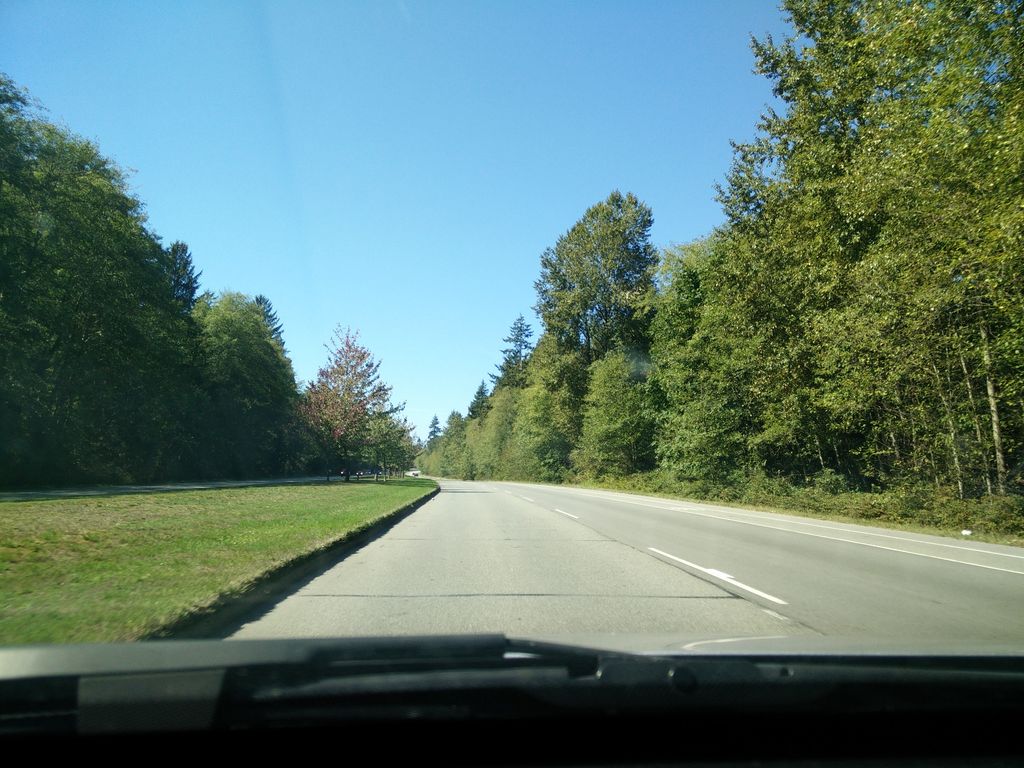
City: vancouver